Current action and preconditions to check: trajectory_clear

Your task: For each precondition in the list above, predict whether it will hold at this action.

Consider the current scene as observed from the mobile robot's camera, and analyze the predicted future states of all dynamic agents (e.g., people, animals, vehicles, or any moving entities) within the NEXT SECOND.

IMPORTANT: Only answer "very likely" if you are absolutely certain—based on strong, clear evidence—that a dynamic agent will violate the precondition in the predicted future state. Do NOT answer "very likely" for unlikely, ambiguous, or low-probability risks.

Ask yourself for each precondition: Is there a high probability, with clear and convincing evidence, that the predicted future states of any dynamic agent will interfere with the predicted future state of the currently executing action within the NEXT SECOND, causing that precondition to fail?

Assess the risk level based on these predictions. Use "likely" or "very likely" if motions create a clear risk of interference.

Use "neutral" or "improbable" if agents are nearby but their predicted paths are clearly diverging or non-conflicting.

Failure Risk Categories: "very improbable", "improbable", "neutral", "likely", "very likely"

Answer Format: Output ONLY the probability_of_failure value from these categories: "very improbable", "improbable", "neutral", "likely", "very likely"

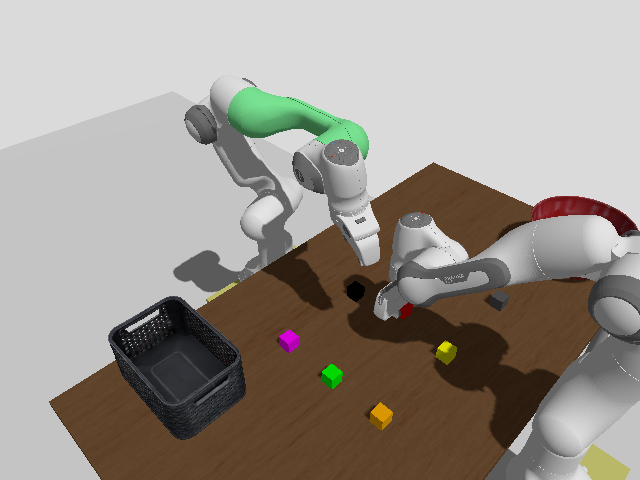

Answer: likely